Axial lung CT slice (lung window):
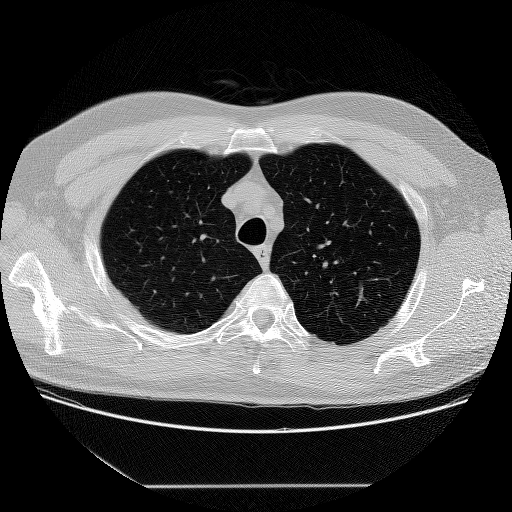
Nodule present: no